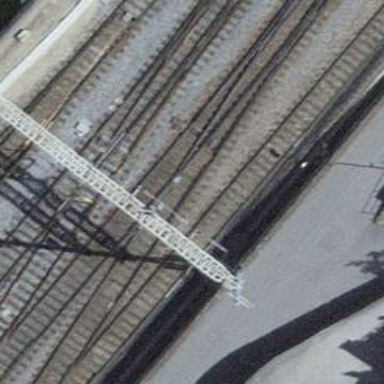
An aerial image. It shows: Solitary milestone along the railway.